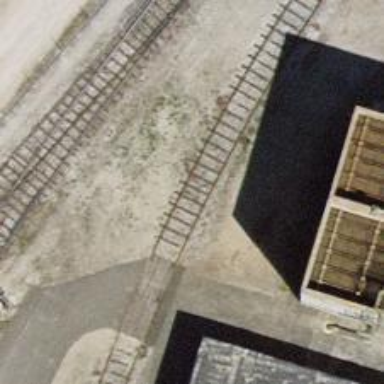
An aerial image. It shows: Rail spur service.